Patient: sex M, age 45
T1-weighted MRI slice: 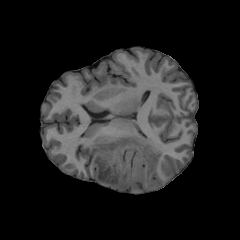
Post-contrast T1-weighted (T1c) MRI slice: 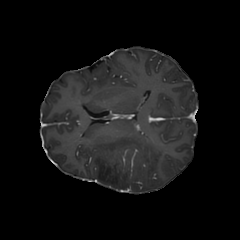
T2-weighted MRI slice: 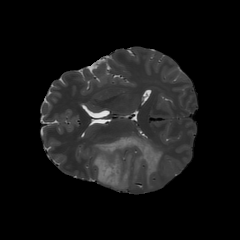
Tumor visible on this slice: yes
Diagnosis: Astrocytoma, IDH-wildtype
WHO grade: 2